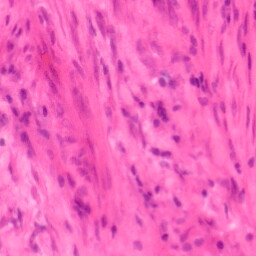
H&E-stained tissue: Colon